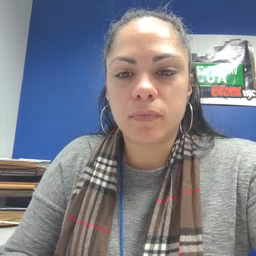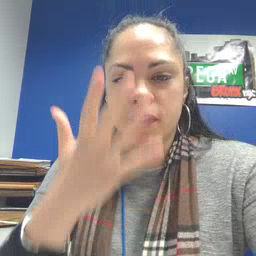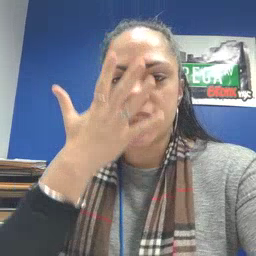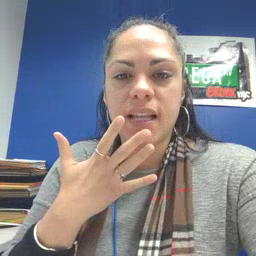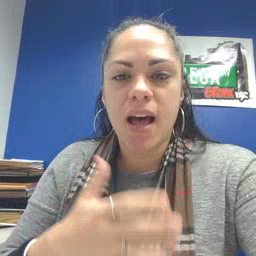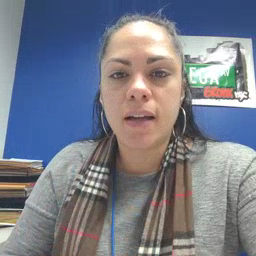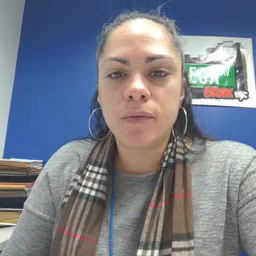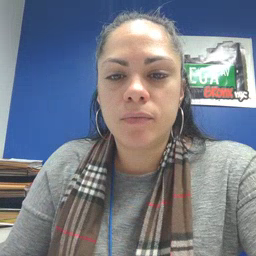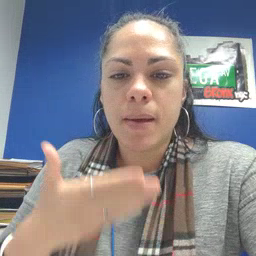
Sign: sad